Question: I'm attempting to plot the date/time on the x axis of my line graph but with no success.
I've tried every variation of the time.format from the D3 docs but date/time still returning null:
'''
dateTimeTaken: null
reading: "14.5"
'''
The x axis and y axis are being displayed but not the actual graph.
<URL>
I know its a problem with the way I'm parsing the date but nothing I'm doing seems to work - can anyone help?
This format works - d3.time.format("%Y-%m-%d %H:%M:%S").parse, but now have an additional line showing on graph as shown in image below.

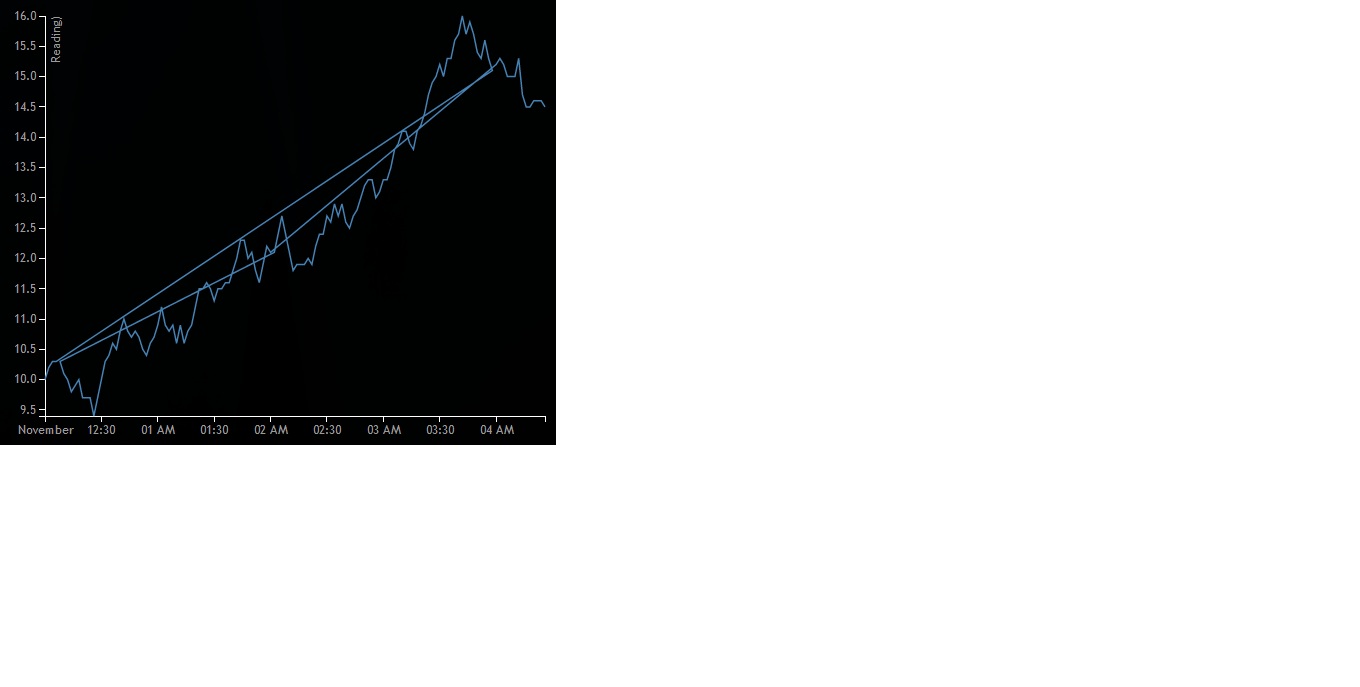
Answer: Changed the select statement in my PHP code to group by dateTimeTaken - wasn't an additional line - data just wasn't in any sequential order.